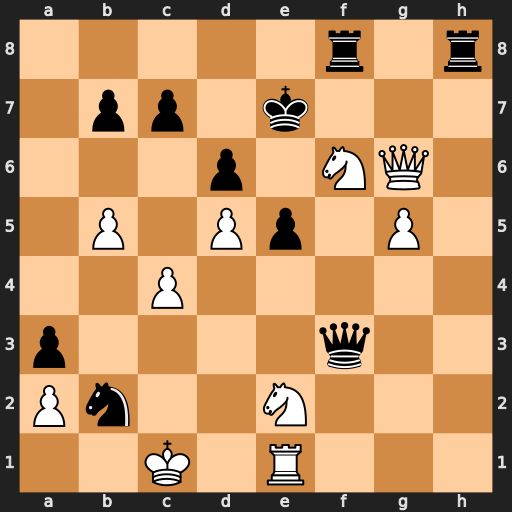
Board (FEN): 5r1r/1pp1k3/3p1NQ1/1P1Pp1P1/2P5/p4q2/Pn2N3/2K1R3
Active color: w
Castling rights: -
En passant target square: -
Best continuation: Qg7+ Rf7 Qxh8